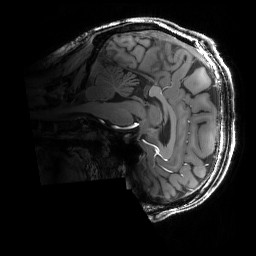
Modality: T1w
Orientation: sagittal
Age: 23
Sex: male
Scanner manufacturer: siemens
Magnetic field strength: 6.98 T
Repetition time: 3 s
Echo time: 0.00388 s